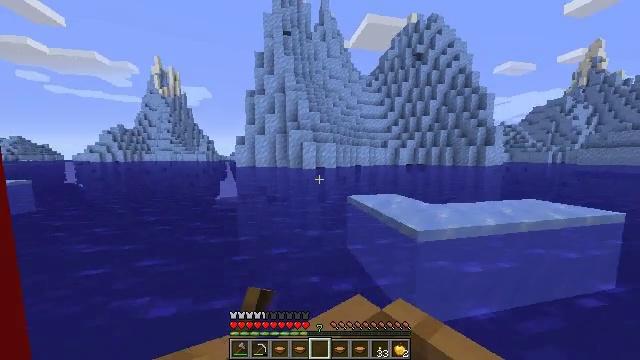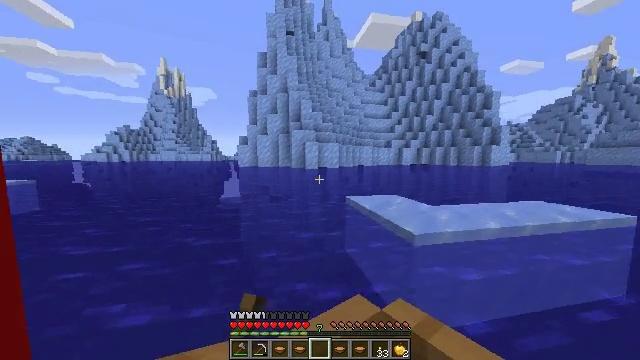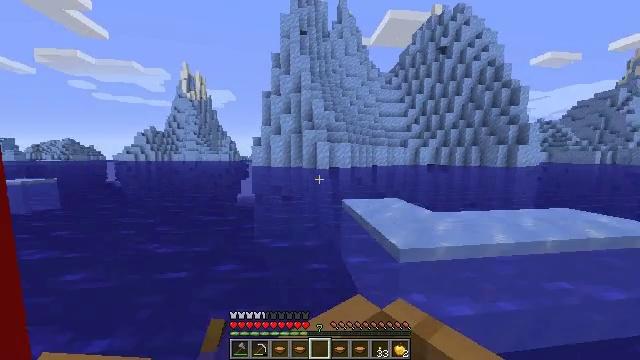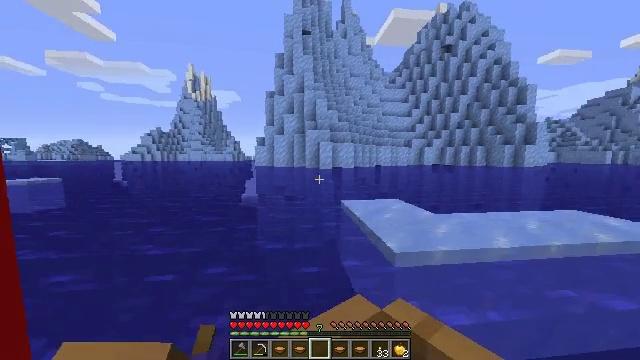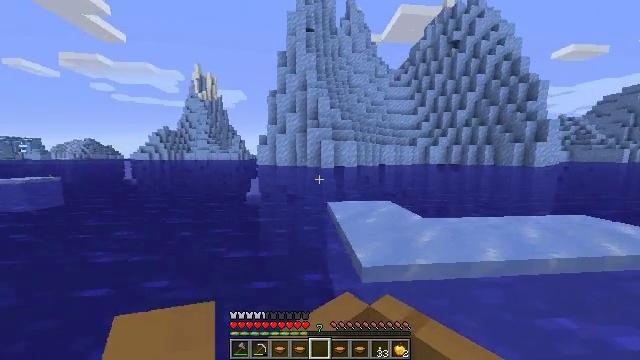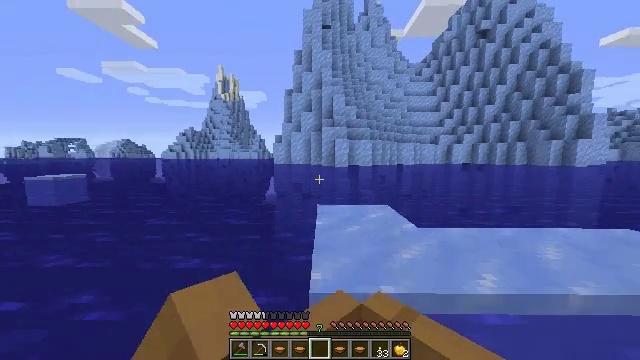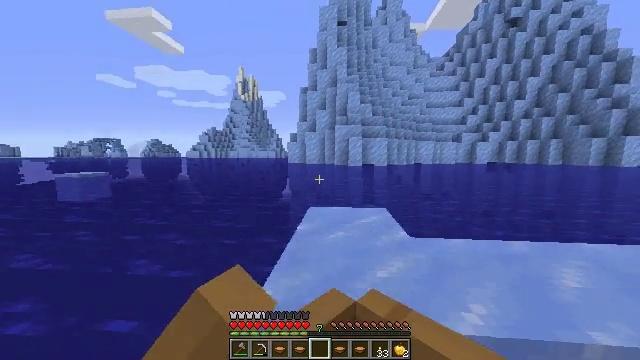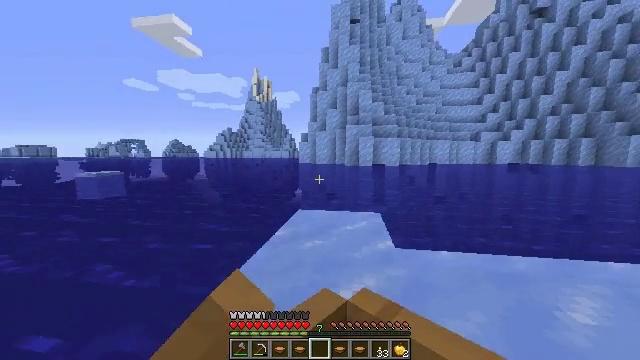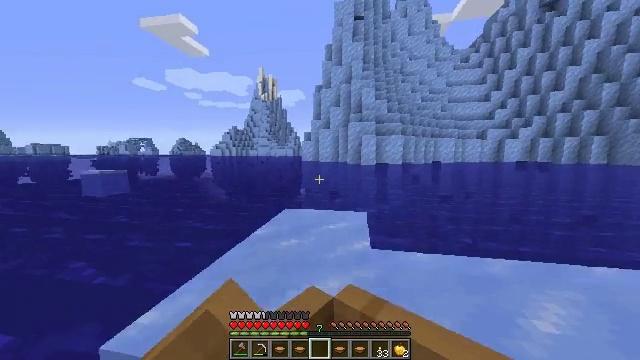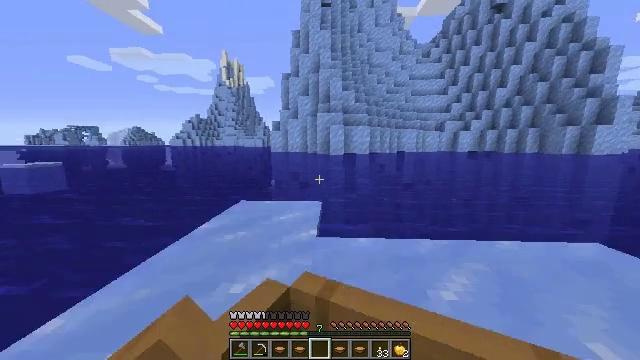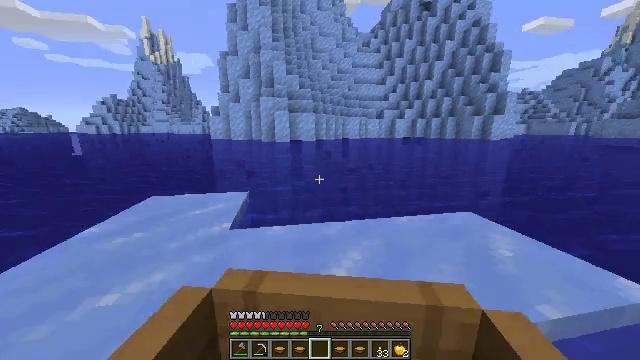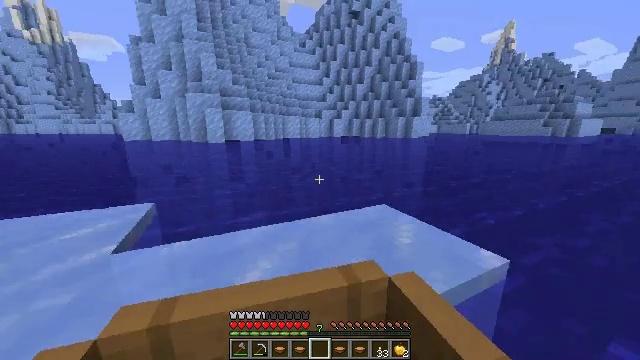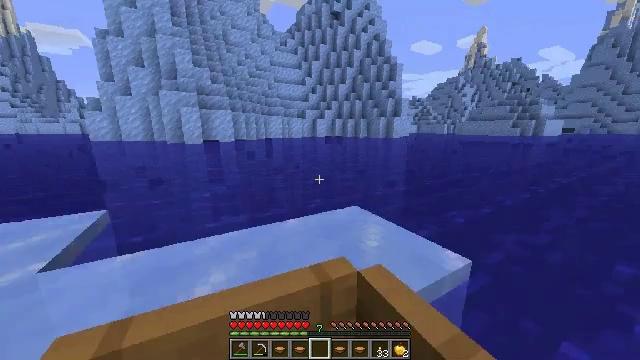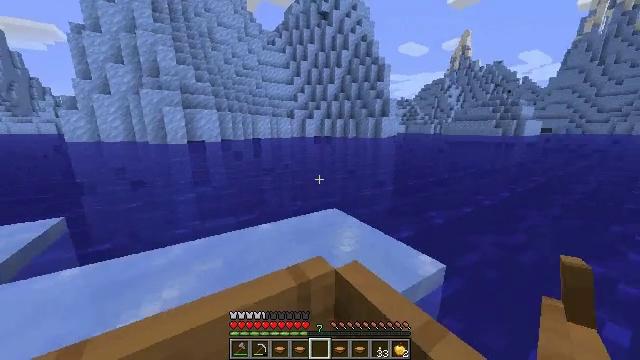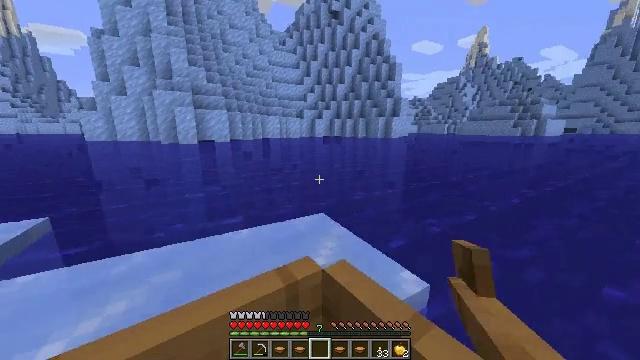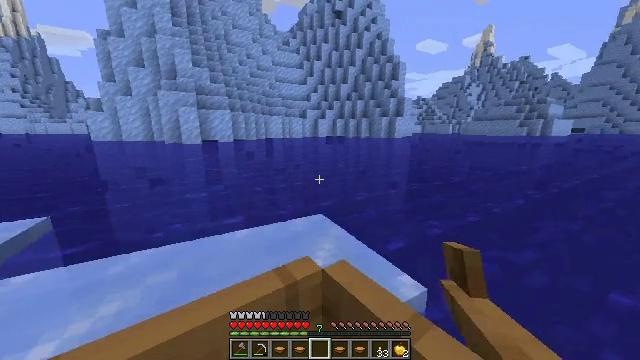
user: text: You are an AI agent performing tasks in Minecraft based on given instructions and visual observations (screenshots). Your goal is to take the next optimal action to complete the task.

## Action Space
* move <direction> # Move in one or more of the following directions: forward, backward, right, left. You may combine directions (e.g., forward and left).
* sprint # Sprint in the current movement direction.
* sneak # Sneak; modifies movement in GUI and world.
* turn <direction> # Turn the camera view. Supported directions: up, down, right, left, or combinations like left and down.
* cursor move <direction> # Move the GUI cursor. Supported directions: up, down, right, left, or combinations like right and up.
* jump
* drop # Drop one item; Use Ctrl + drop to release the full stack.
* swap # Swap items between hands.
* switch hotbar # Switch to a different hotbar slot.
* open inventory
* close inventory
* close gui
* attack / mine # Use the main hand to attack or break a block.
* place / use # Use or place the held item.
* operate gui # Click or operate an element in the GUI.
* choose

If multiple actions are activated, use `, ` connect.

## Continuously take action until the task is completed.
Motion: motion action
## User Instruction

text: Remove a mushroom stew from the inventory.
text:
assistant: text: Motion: move forward and move left, sprint
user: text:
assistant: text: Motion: move forward and move left, sprint
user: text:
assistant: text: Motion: move forward and move left, sprint
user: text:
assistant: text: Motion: move forward and move left, sprint, turn right
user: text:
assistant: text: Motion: move forward and move left, sprint, turn right
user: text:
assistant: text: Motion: move forward and move left, sprint, turn right
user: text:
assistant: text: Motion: move forward and move left, sprint, turn right
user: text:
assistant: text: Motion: move forward and move left, sprint, turn right
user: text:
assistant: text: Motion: move forward and move left, sprint, turn right and down
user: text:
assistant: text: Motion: move forward, sprint, turn right and down
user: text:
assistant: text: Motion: move forward, sprint, turn right
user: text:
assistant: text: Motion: move forward, sprint, turn right
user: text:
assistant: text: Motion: move forward and move right, sprint, turn right
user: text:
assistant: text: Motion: move forward and move right, sprint, turn right
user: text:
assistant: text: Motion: move forward and move right, sprint
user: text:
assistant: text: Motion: move forward and move right, sprint
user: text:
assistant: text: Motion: move forward and move right, sprint
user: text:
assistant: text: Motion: move forward and move right, sprint
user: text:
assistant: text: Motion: move forward and move right, sprint
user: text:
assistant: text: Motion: move forward and move right, sprint, turn left
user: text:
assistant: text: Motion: move forward and move right, sprint
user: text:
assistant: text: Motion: move forward and move right, sprint
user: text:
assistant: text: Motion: move forward and move right, sprint, turn left
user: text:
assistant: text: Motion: move forward and move right, sprint, turn left
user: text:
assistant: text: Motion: move forward and move right, sprint, turn left
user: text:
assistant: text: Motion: move forward and move left, sprint, turn left
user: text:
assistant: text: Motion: move forward and move left, sprint
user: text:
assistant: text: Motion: move forward and move left, sprint, turn left
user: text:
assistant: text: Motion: move forward and move left, sprint, turn left
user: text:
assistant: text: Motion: move forward and move left, sprint, turn left